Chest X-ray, AP view. Patient: 31 years old, sex F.
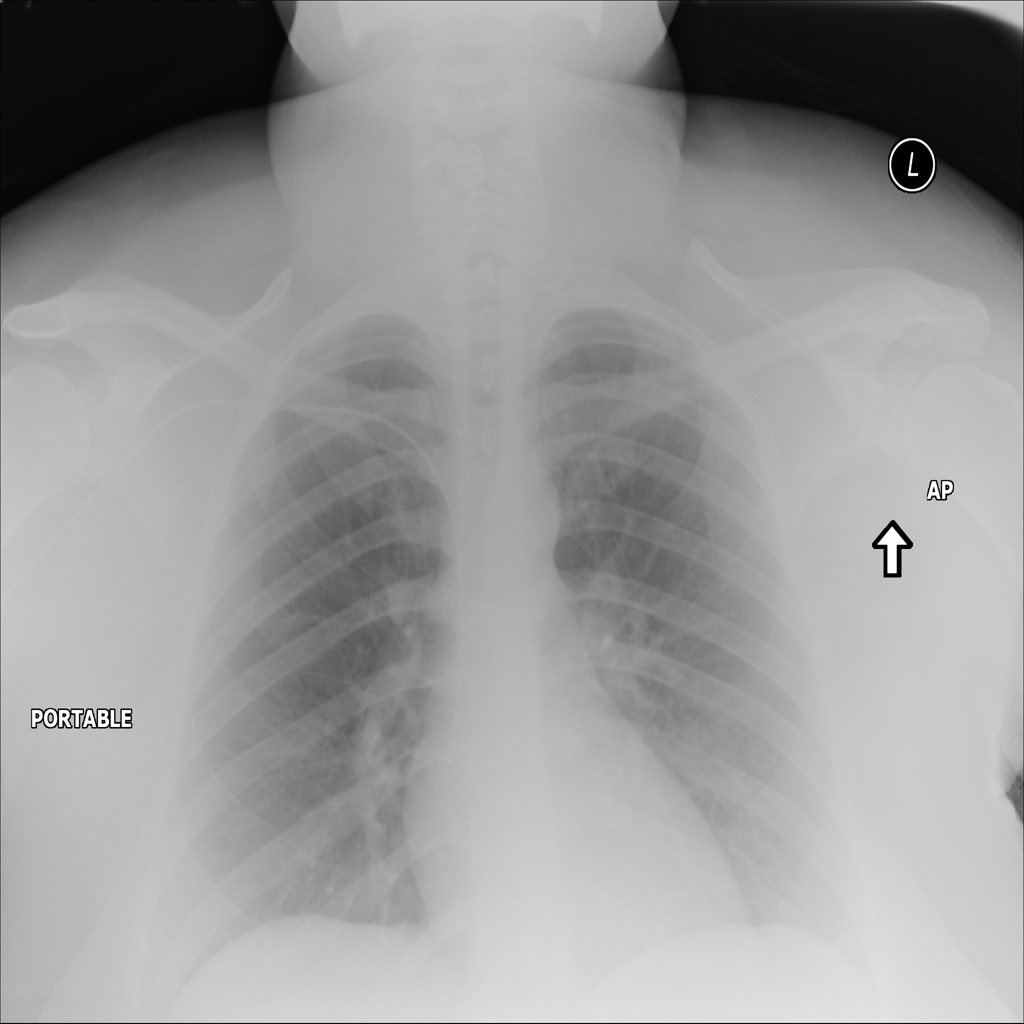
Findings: No Finding